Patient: sex F, age 41
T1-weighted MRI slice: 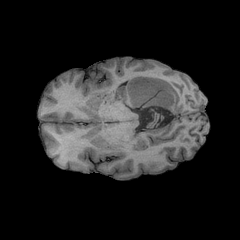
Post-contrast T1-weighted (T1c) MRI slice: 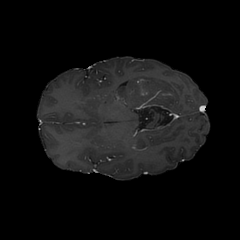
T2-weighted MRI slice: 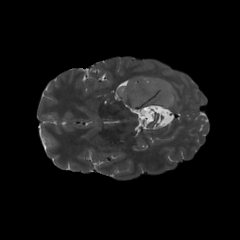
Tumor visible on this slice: yes
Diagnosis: Glioblastoma, IDH-wildtype
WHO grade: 4